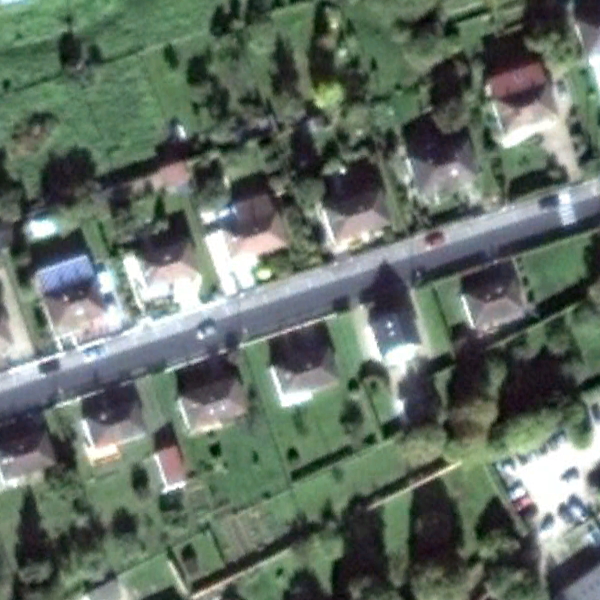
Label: MediumResidential